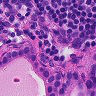
Metastatic tissue present: yes